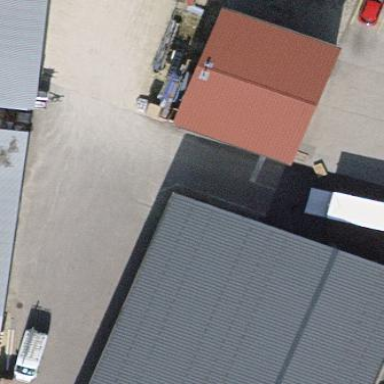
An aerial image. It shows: Industrial building.